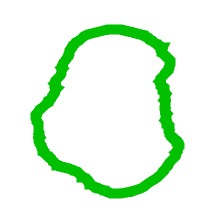
Shape: circle